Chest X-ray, AP view. Patient: 38 years old, sex F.
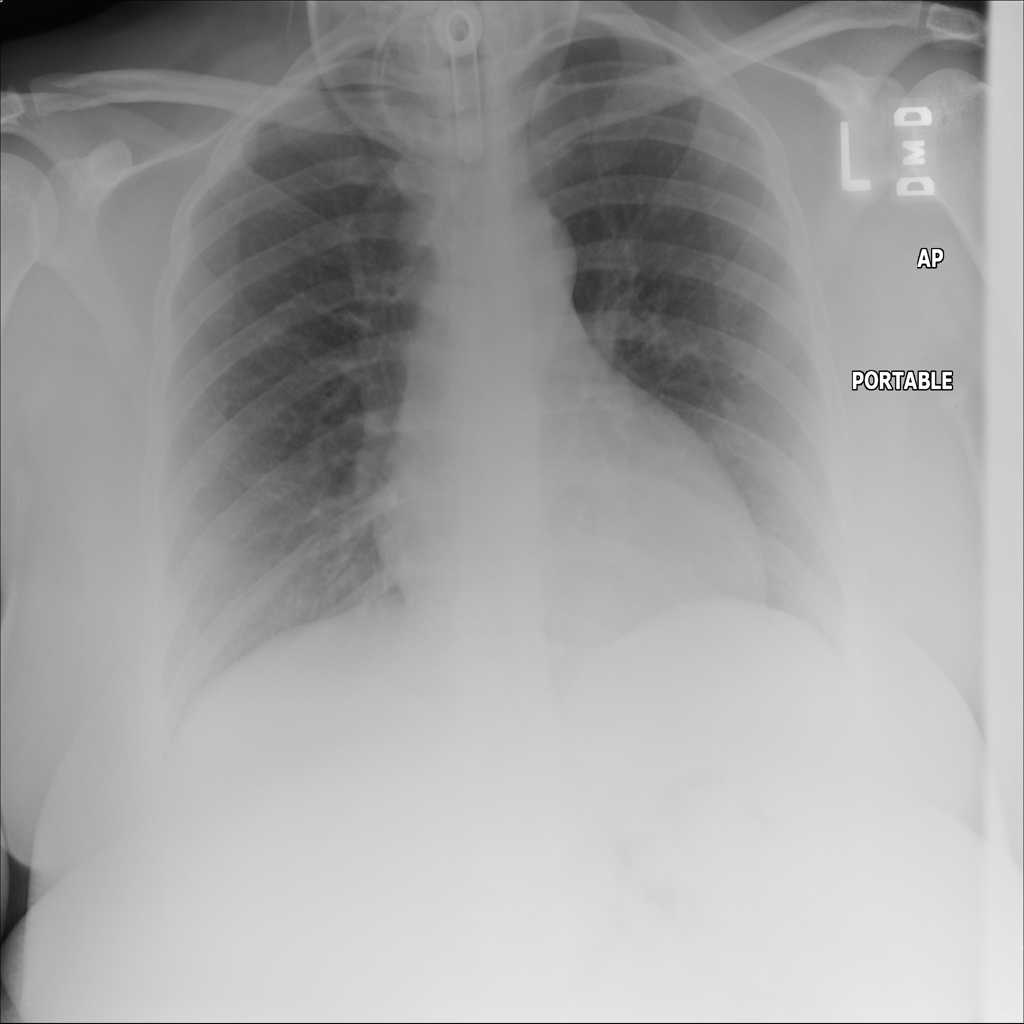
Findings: No Finding